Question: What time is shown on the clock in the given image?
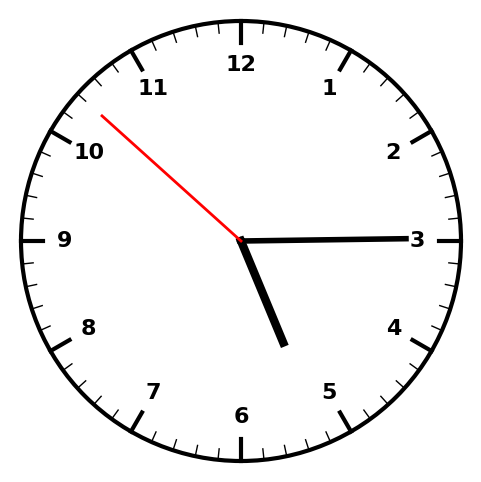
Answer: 05:14:52